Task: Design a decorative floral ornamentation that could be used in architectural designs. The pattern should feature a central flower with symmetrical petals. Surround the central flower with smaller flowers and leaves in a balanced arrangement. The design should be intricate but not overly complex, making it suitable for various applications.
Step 147:
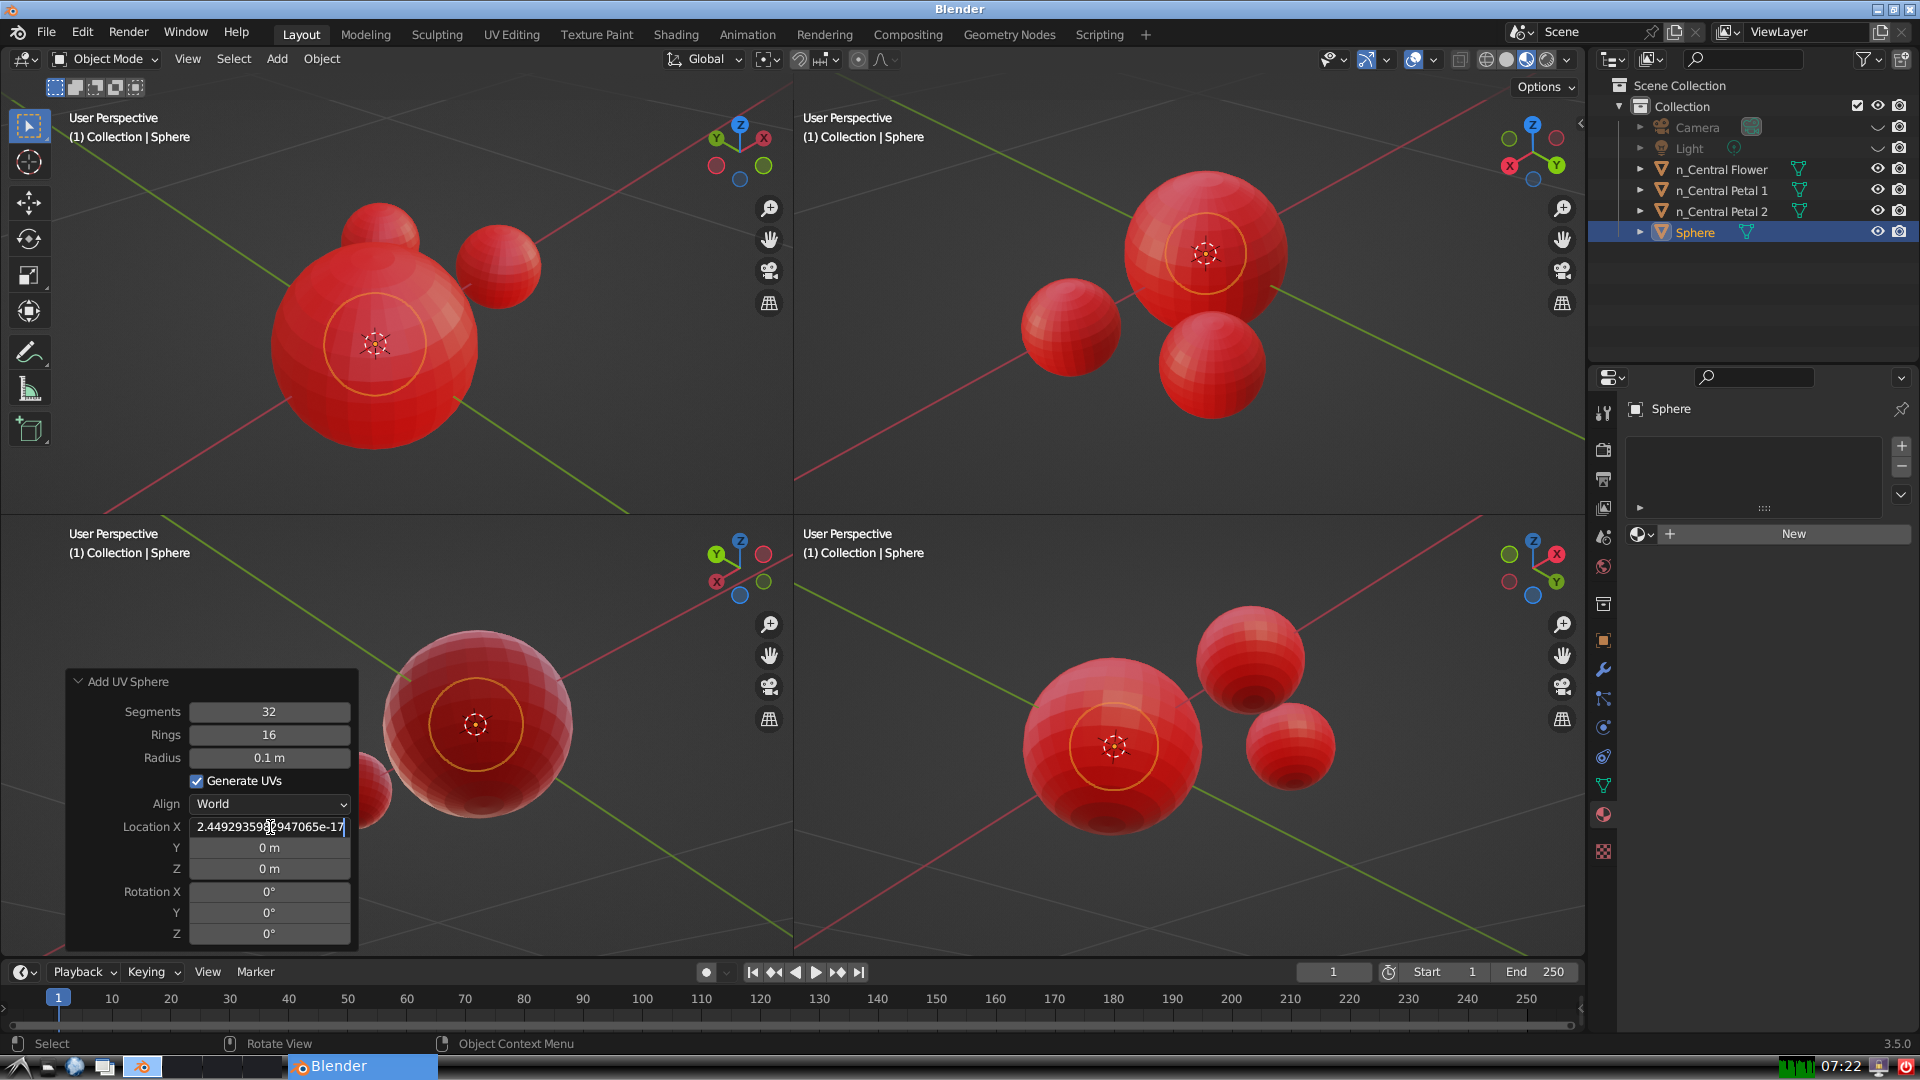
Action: {"key_press": ['Return']}